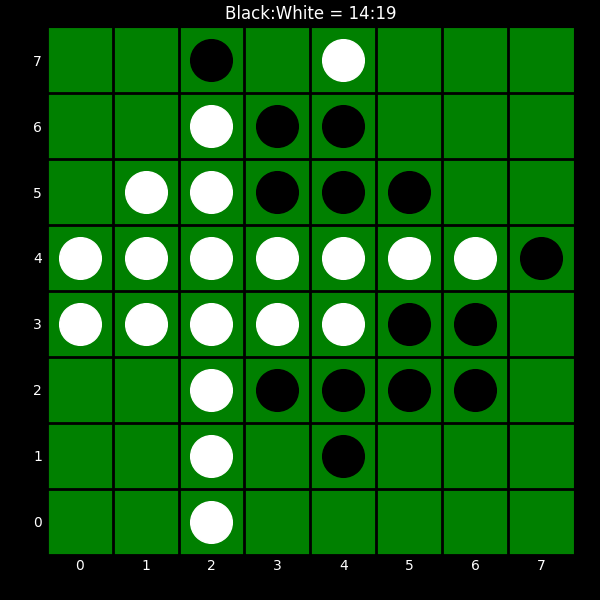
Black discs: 14
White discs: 19